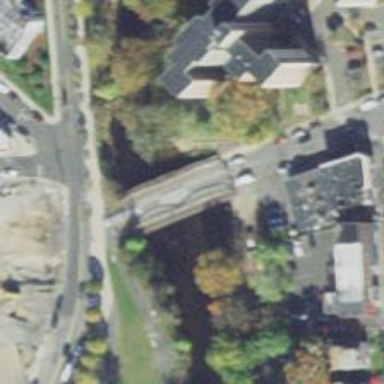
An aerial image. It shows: Footway on bridge with asphalt surface.